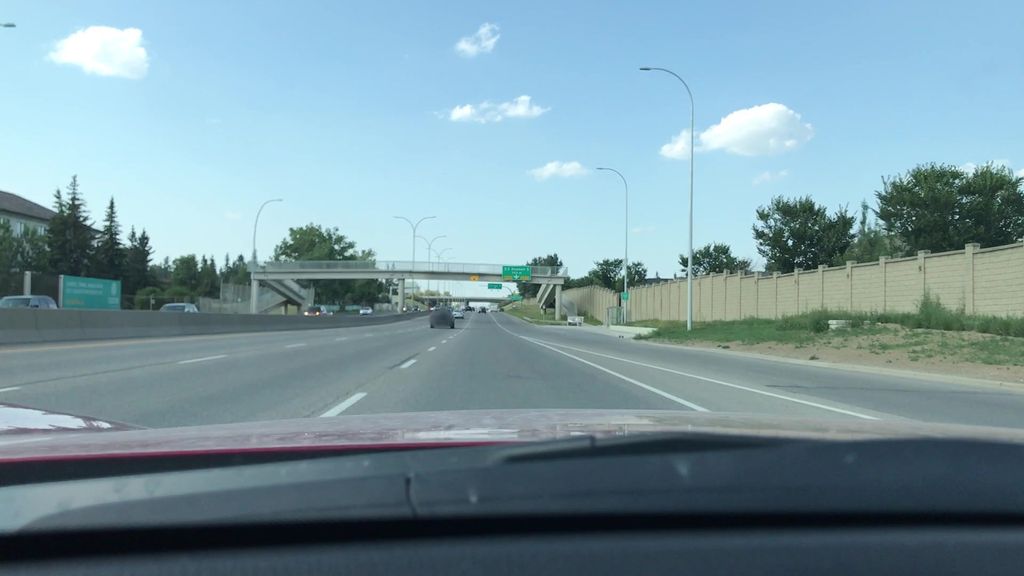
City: calgary